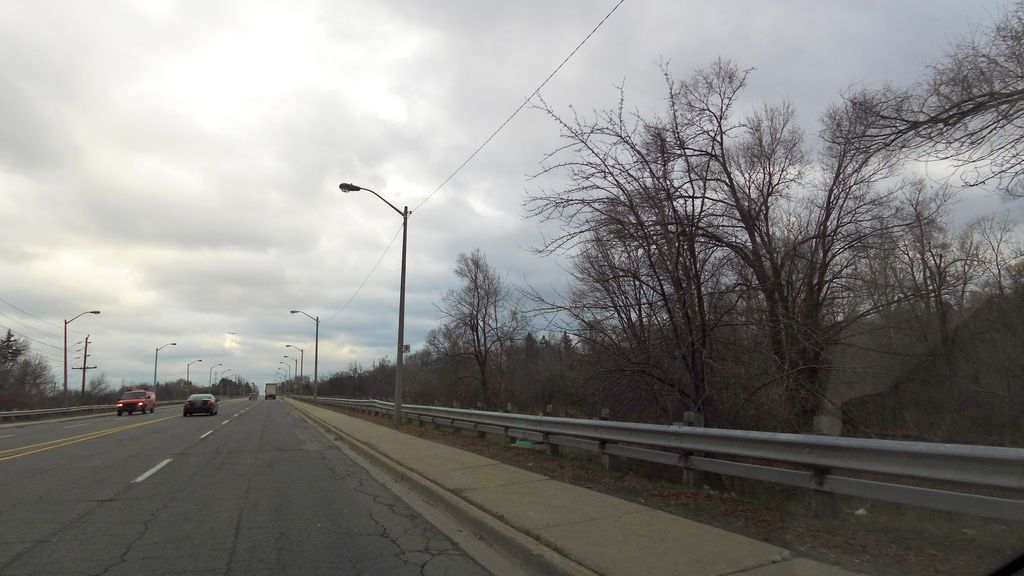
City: toronto